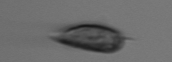
Label: Prorocentrum_triestinum